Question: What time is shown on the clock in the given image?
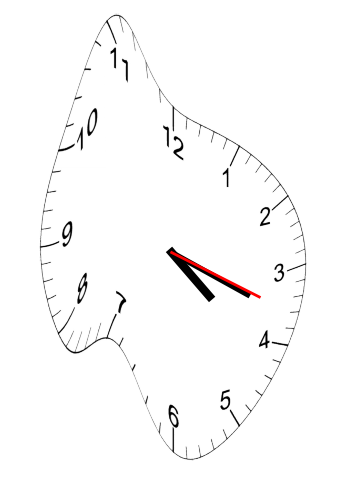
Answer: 04:18:18